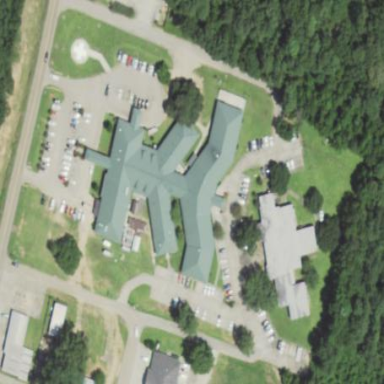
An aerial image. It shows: Healthcare facility identified as hospital.